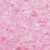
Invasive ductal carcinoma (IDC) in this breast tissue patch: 0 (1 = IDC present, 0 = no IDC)